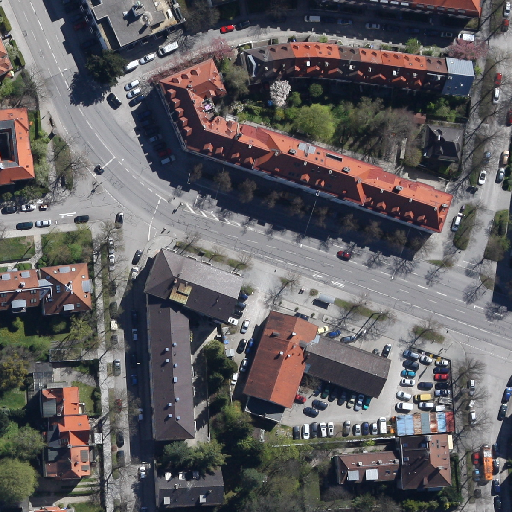
Referring expression: building along the road